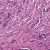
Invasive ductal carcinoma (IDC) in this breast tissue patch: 1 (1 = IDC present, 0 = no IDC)